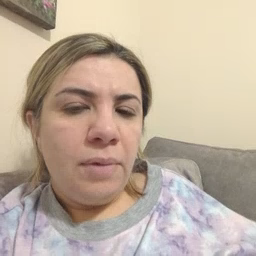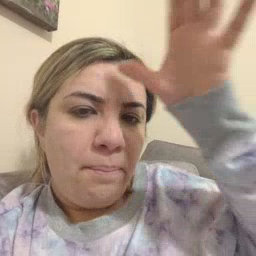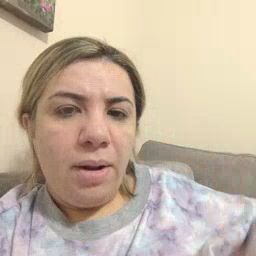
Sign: man